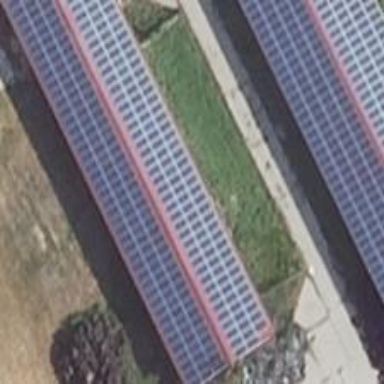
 generating electricity through photovoltaic methods."